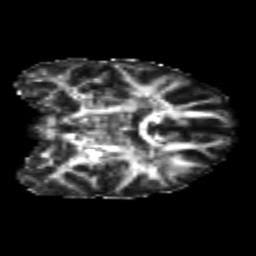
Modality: FA
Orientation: coronal
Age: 23
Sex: male
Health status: healthy
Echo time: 0.074 s